Question: I make a view in storyboard with one view only. It looks good in Xcode but when I am trying to run the app in the device then it does not look good.
see below image in iPhone5C:

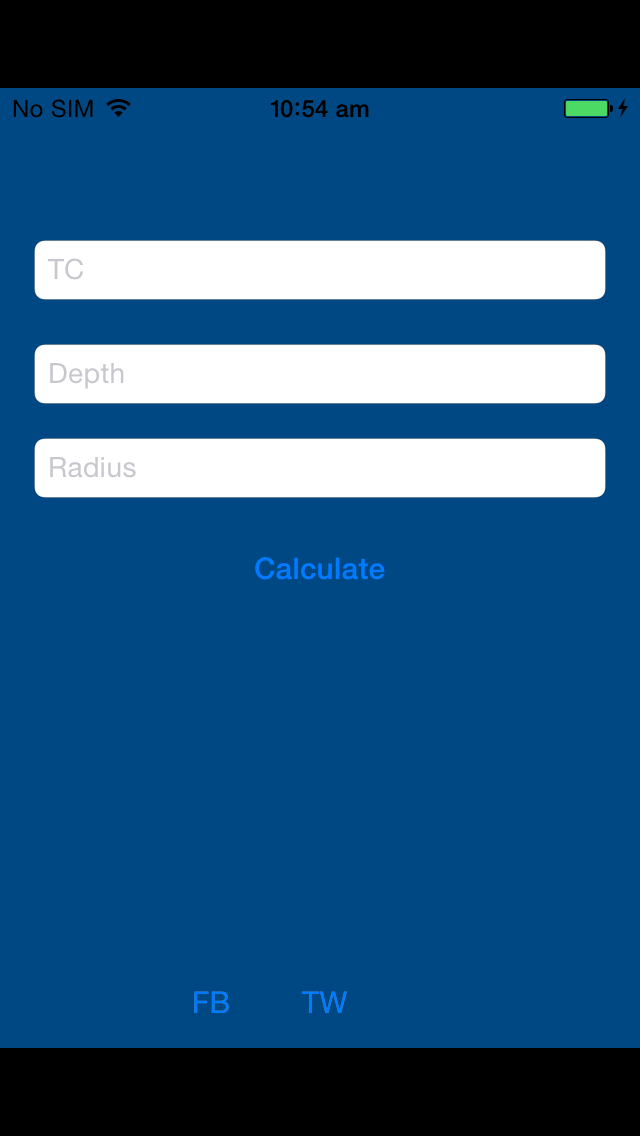
Answer: If You are using Xcode 6.x then You have to add a splash screen for all screen sizes,Do it with Images.xcassets.I hope it helps.